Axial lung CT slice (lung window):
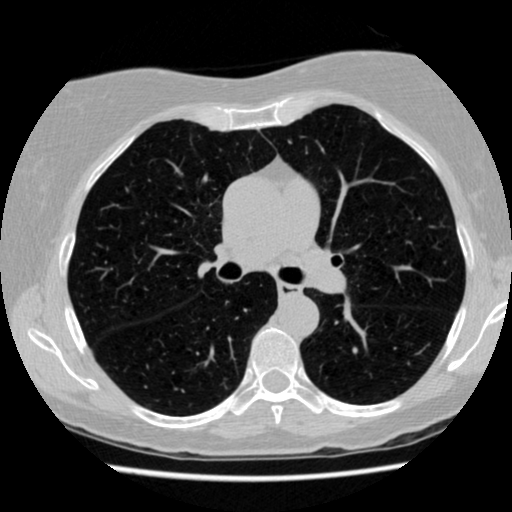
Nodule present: no